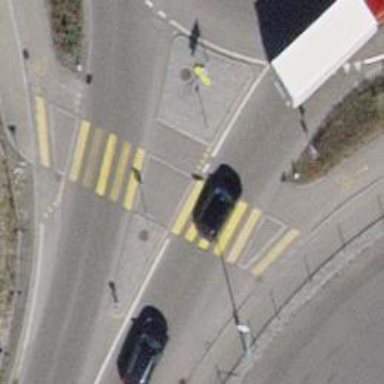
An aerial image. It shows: Uncontrolled zebra crossing on the road.